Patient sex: F
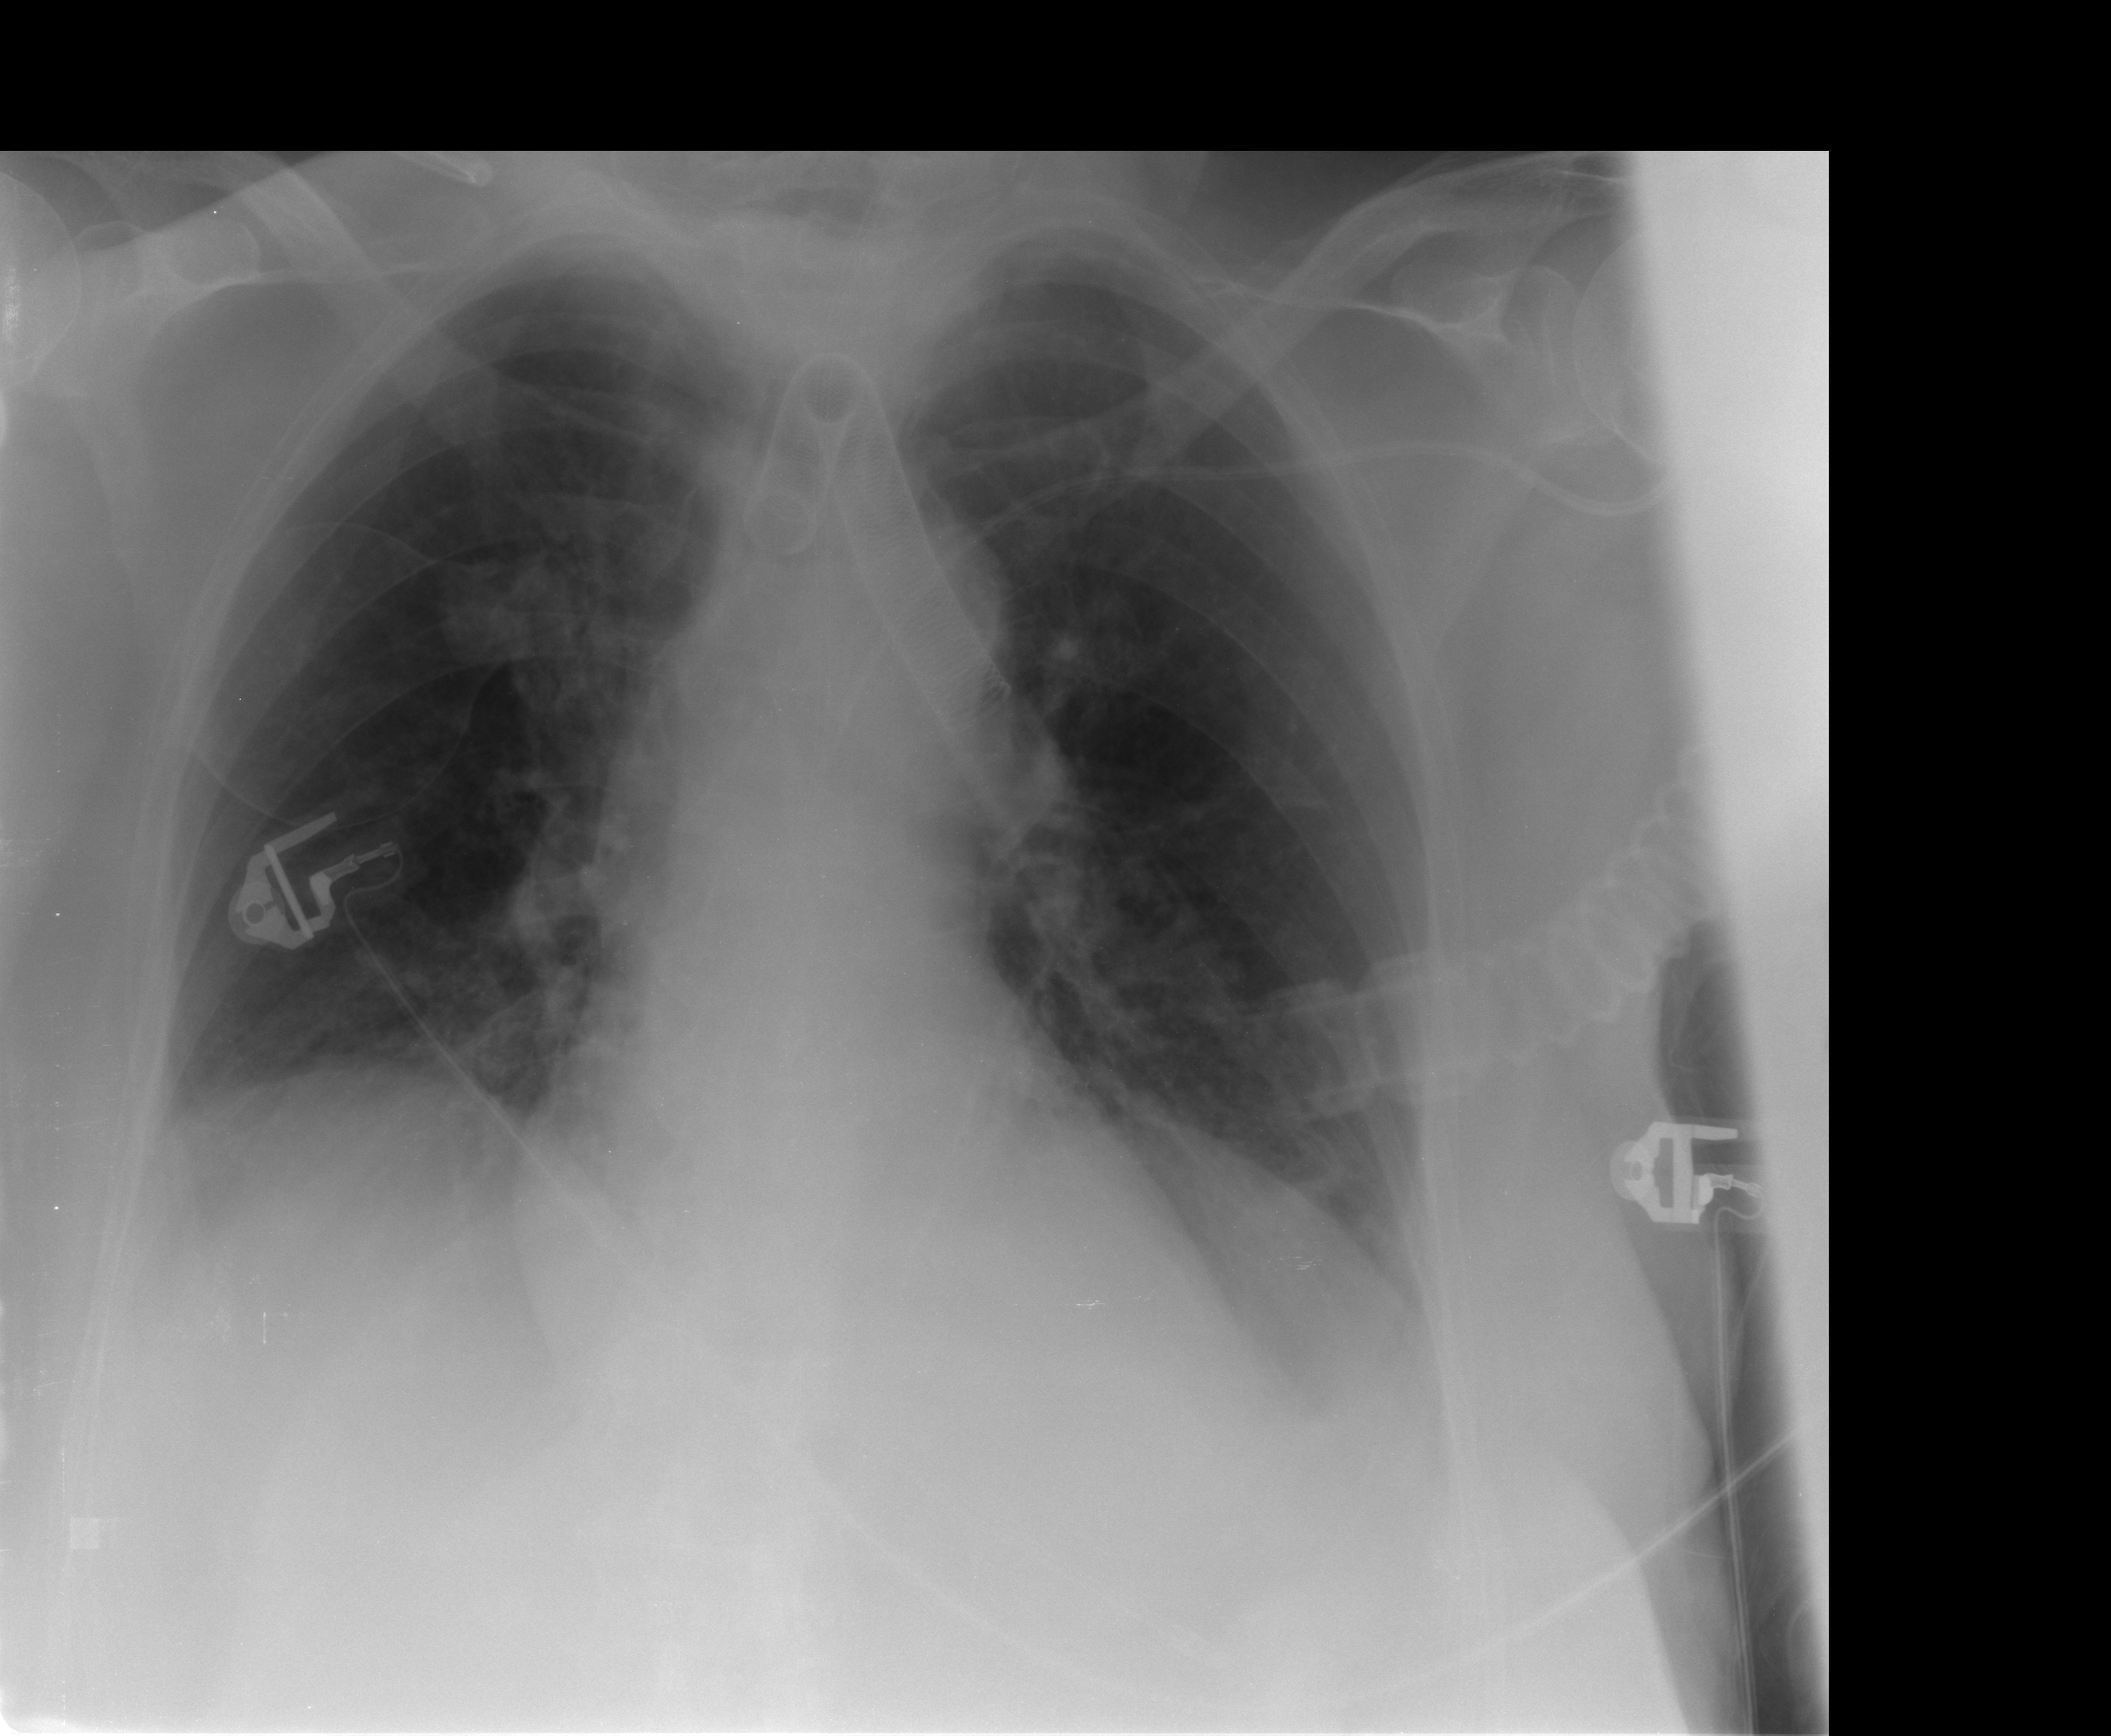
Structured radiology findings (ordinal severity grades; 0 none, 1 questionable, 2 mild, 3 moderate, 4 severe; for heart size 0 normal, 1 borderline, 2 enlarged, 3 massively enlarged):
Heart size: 0
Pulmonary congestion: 0
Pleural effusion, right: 0
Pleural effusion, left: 0
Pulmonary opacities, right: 0
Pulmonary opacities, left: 0
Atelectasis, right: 2
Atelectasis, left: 2